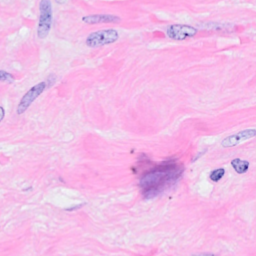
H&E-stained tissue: Breast